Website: bh-photo
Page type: customer-info-address
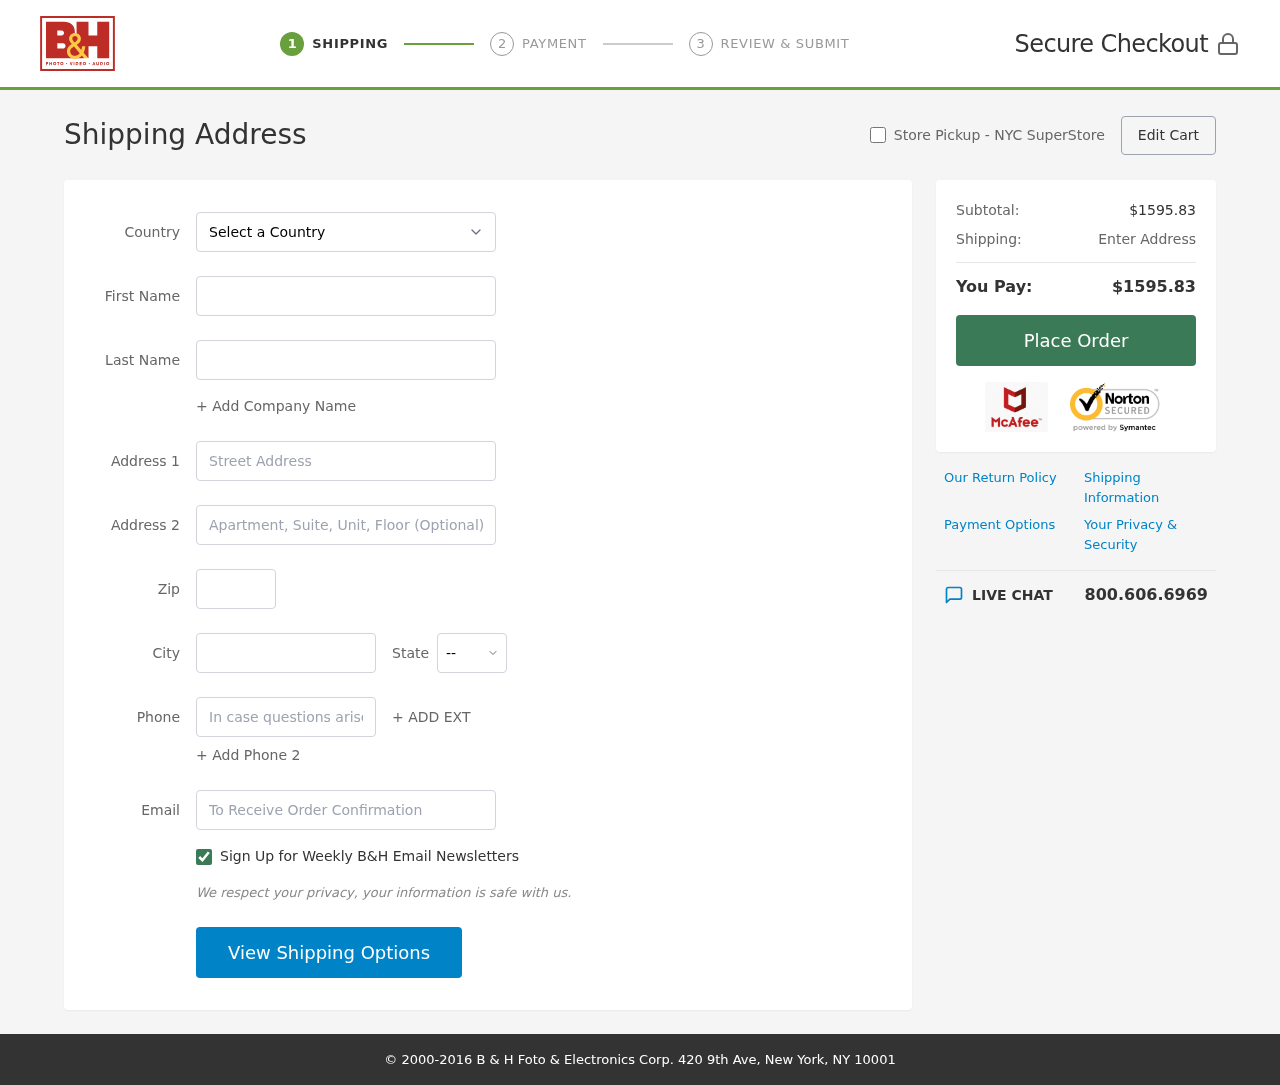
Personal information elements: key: PII_CITY
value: Lake Loriland
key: PII_COUNTRY
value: United States
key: PII_EMAIL
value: jkane@yahoo.com
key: PII_FIRSTNAME
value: Jennifer
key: PII_LASTNAME
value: Kane
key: PII_PHONE
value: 8248354529
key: PII_POSTCODE
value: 66001
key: PII_STATE_ABBR
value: MI
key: PII_STREET
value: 6701 Evelyn Oval Apt. 112
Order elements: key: ORDER_SUBTOTAL
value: $1595.83
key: ORDER_TOTAL
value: $1595.83